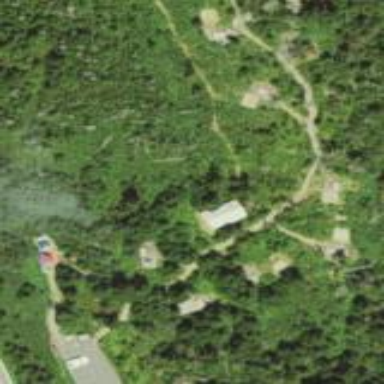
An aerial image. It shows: Camping site with tents set up.